Aerial crown-view tile of a tropical tree (Barro Colorado Island, Panama), acquired 20250715:
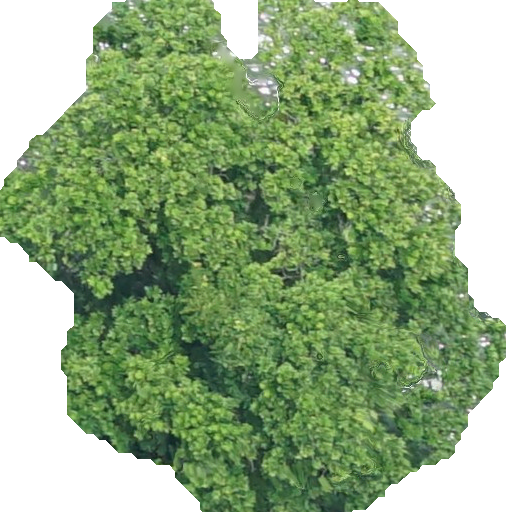
Species: Anacardium excelsum
GBIF accepted scientific name: Anacardium excelsum
Crown area: 282.727 m²